Question: I have a series of single rows where the product information is held in four different columns.
I want to turn this into multiple rows, with a single product column.
Here's a screenshot of the sheet - with the data at the top and what I am wanting to achieve, below that:

<URL> is Shared with anyone who has the link.
Any help would be hugely appreciated.
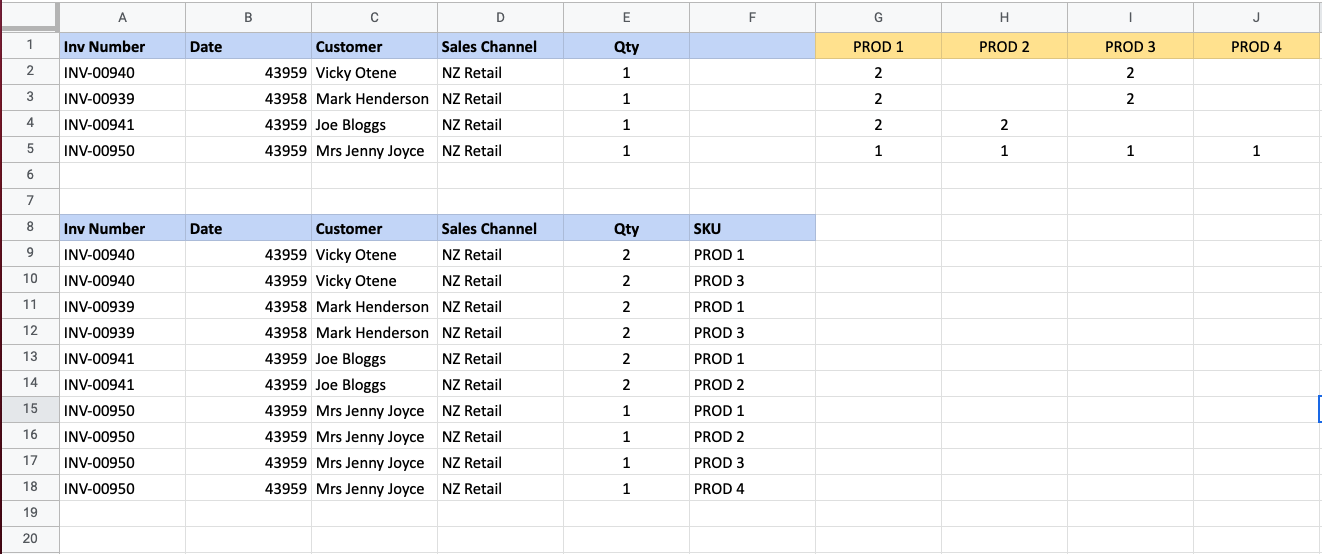
Answer: yse:
'''
=ARRAYFORMULA(QUERY(IFERROR(SPLIT(FLATTEN(IF(ISBLANK(G2:J6),,
A2:A6&"♦️"&B2:B6&"♦️"&C2:C6&"♦️"&D2:D6&"♦️"&G2:J6&"♦️"&G1:J1)), "♦️")),
"where Col5 <> 0", 0))
'''
<URL>